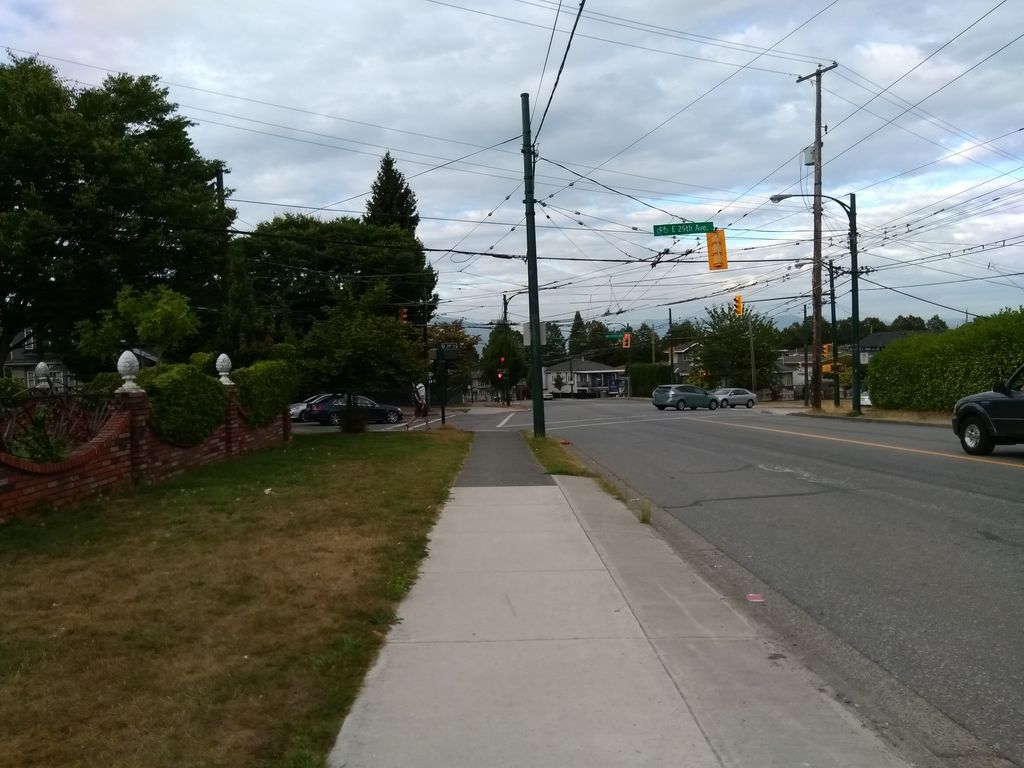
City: vancouver